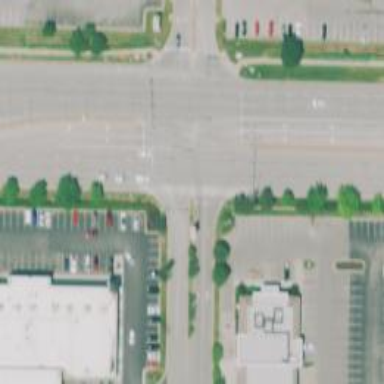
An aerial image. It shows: Solid stop line on the road marking.